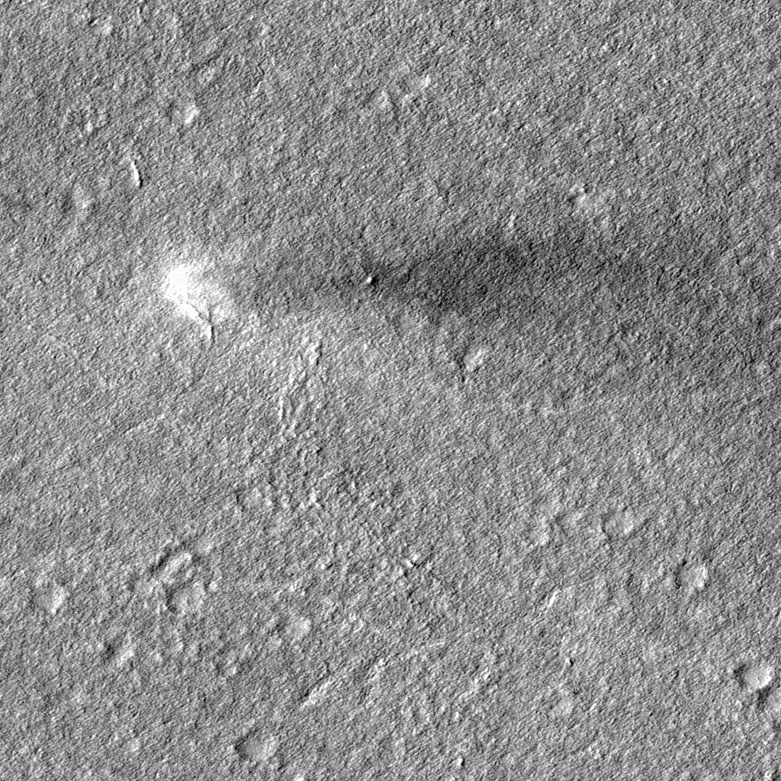
Label: dustdevil